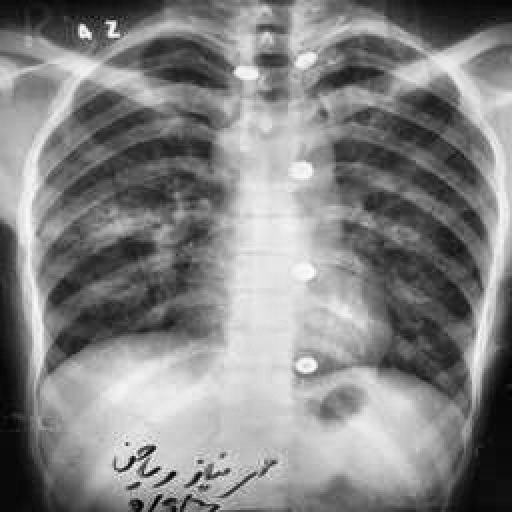
Finding: TUBERCULOSIS